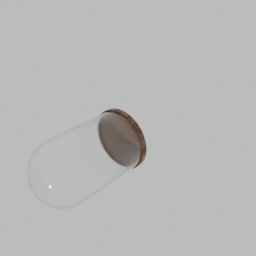
Label: decoration